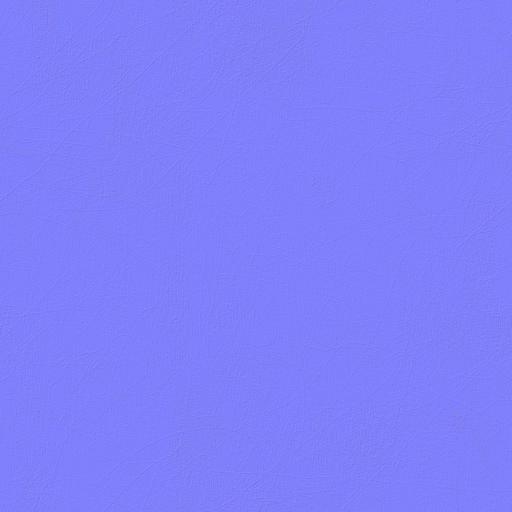
fine smooth wood wooden